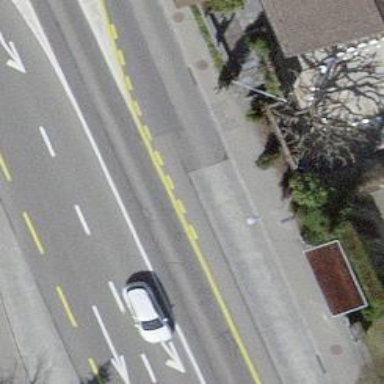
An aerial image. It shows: Bus stop with stop position for public transport.